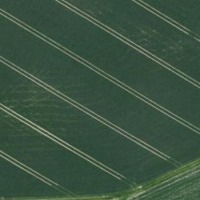
EUNIS habitat code: 52
Species observed at this site:
Mergus merganser